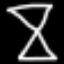
Label: hourglass